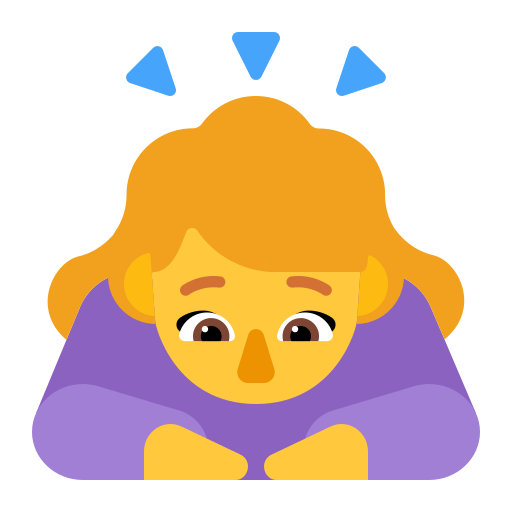
woman bowing flat default